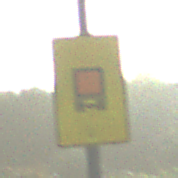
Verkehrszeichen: KennzeichnungspflichtigeFahrzeugeGefaehrlicheGueterOhnePfeilsymbol
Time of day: SunriseSunset
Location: Outdoor (Suburban)
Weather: PartlyCloudy
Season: NotSpecified
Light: Natural